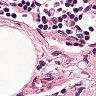
Metastatic tissue present: no